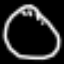
Label: clock